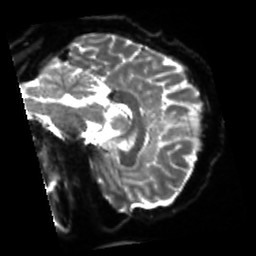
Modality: sbref
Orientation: sagittal
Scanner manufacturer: siemens
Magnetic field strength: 3 T
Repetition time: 4 s
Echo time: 0.0594 s